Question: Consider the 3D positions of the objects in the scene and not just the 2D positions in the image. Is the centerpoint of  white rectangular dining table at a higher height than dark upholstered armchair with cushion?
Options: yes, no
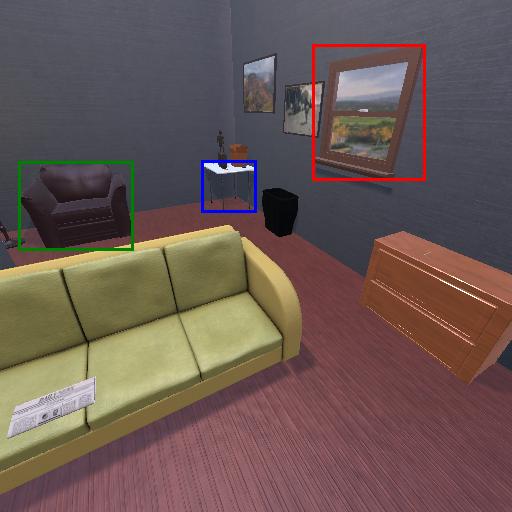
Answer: yes